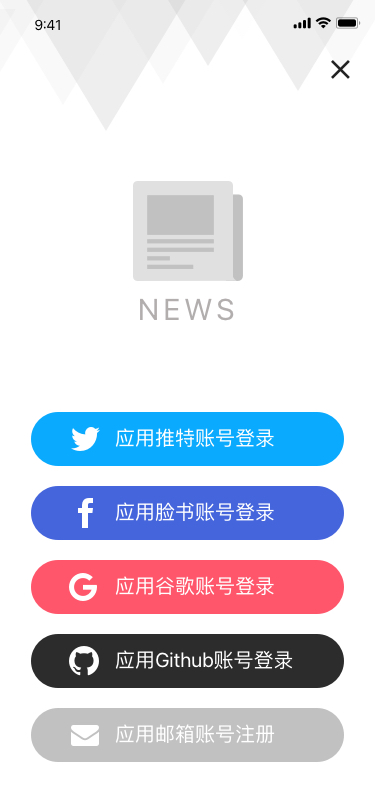
Text in this UI design:
NEWS
应用推特账号登录
应用脸书账号登录
应用谷歌账号登录
应用Github账号登录
应用邮箱账号注册